Question: i like to implement this function:
if the user click on the start date input so pop up the datapicker window and the user click on the date so input have value and the intervall input disabled false:
Here my thought:

and hier my jQuery Code:
'''
jQuery('#dp1').on('keyup', function() {
console.log(jQuery(this).val().length);
if(jQuery(this).val().length == 0) {
jQuery('#intervall').prop('disabled', true);
}else{
jQuery('#intervall').prop('disabled',false);
}
})
'''
i don't know why this not working :(
Here is my jsFiddle:
<URL>
Hope someone can help me.
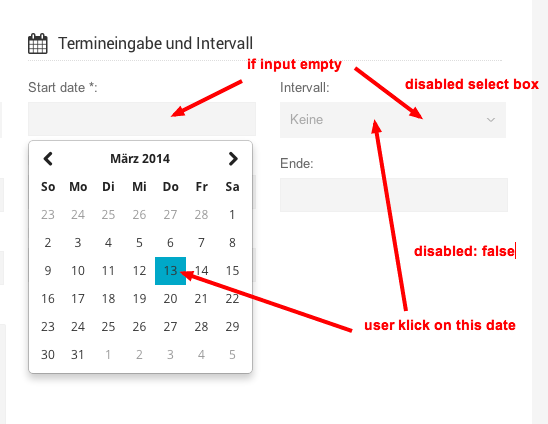
Answer: Use this code
'''
jQuery('#dp1').fdatepicker();
jQuery('#dp1').on('change', function() {
console.log(jQuery(this).val().length);
if(jQuery(this).val().length == 0) {
jQuery('#intervall').prop('disabled', true);
}else{
jQuery('#intervall').prop('disabled',false);
}
})
'''
<URL>